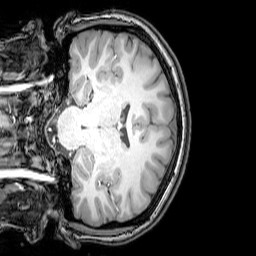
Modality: T1w
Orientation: coronal
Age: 23
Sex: female
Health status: healthy
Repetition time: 0.081 s
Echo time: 0.037 s